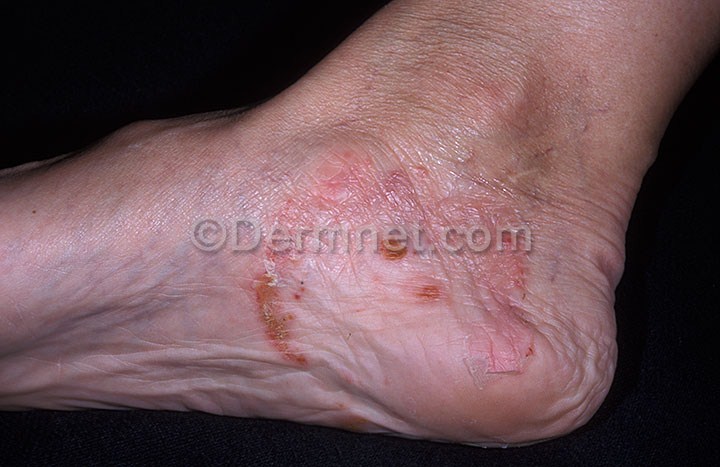
Disease: Tinea Ringworm Candidiasis and other Fungal Infections